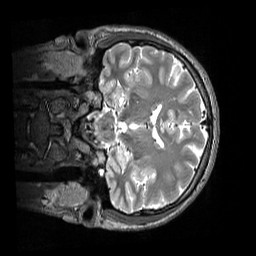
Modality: T2w
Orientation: coronal
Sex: male
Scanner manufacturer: siemens
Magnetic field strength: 3 T
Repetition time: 3.2 s
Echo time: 0.409 s